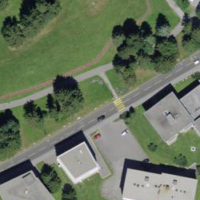
EUNIS habitat code: 53
Species observed at this site:
Turdus pilaris